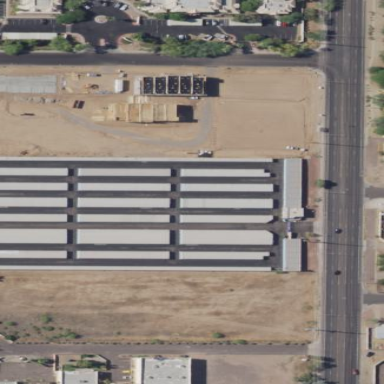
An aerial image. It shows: Storage rental shop.